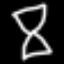
Label: hourglass